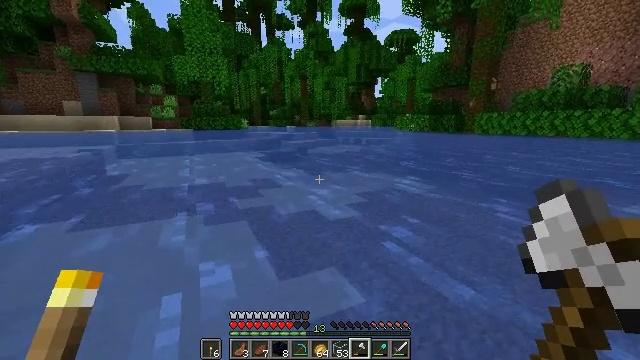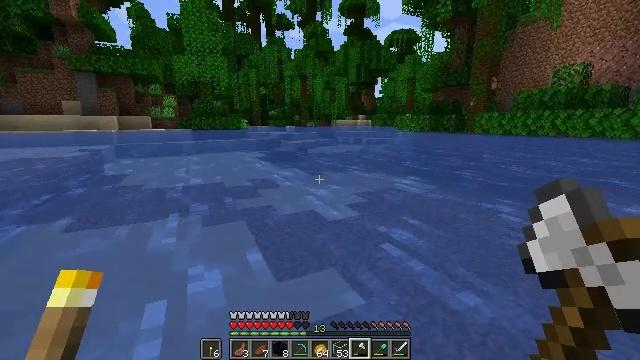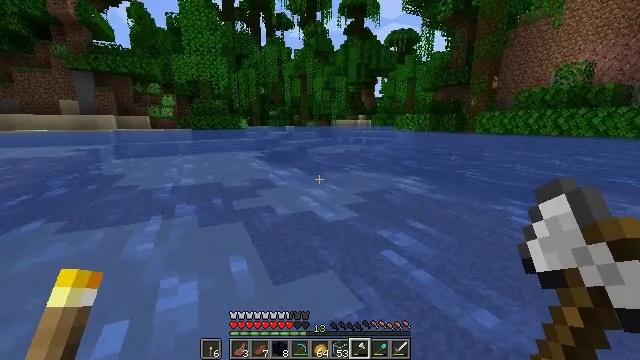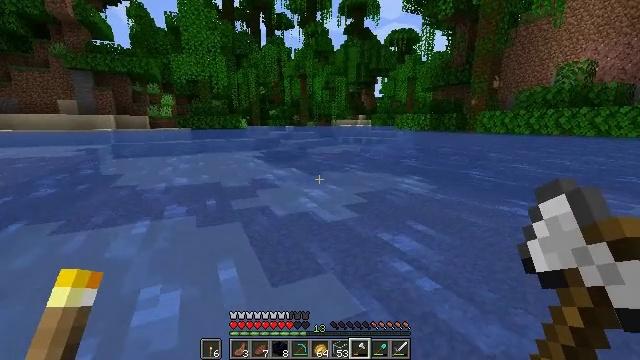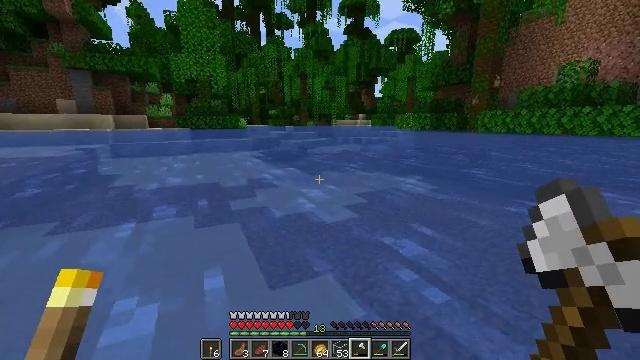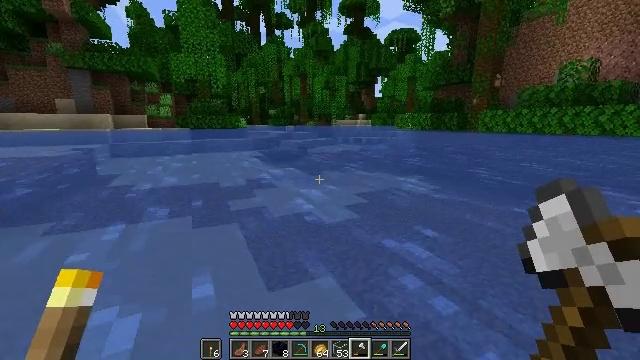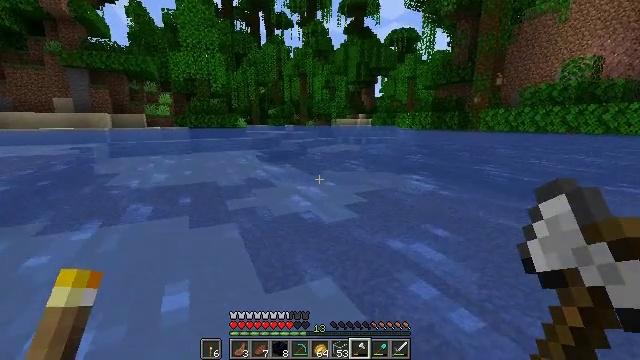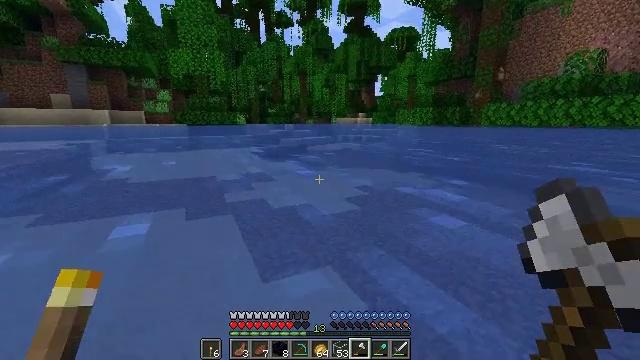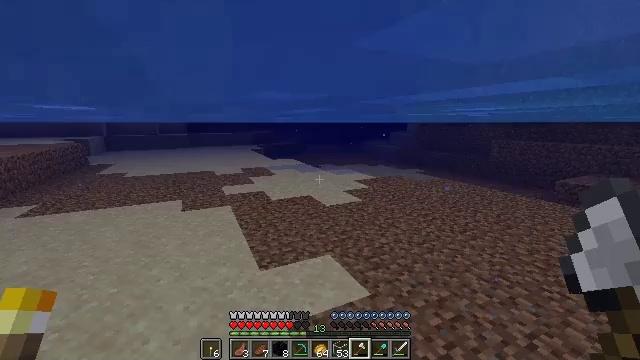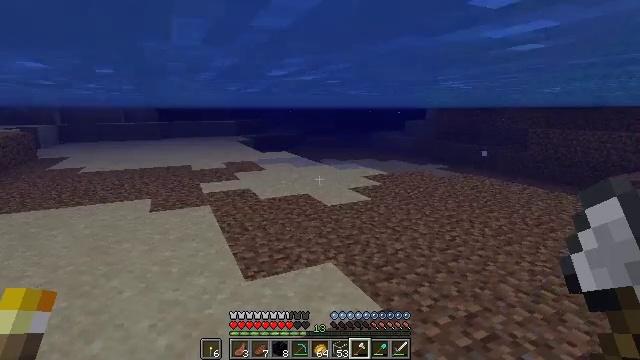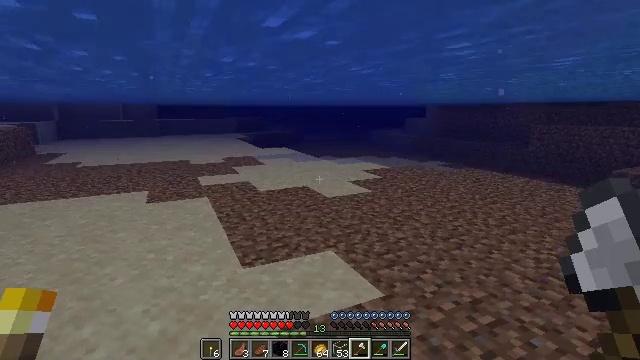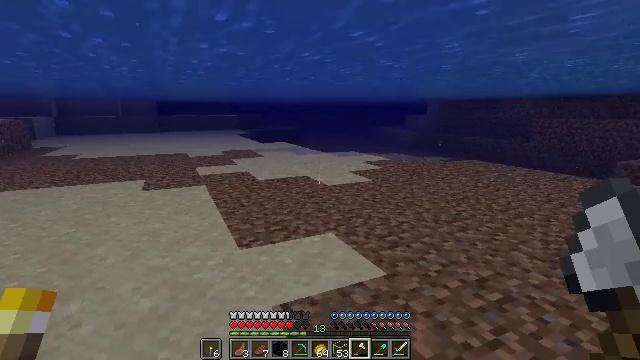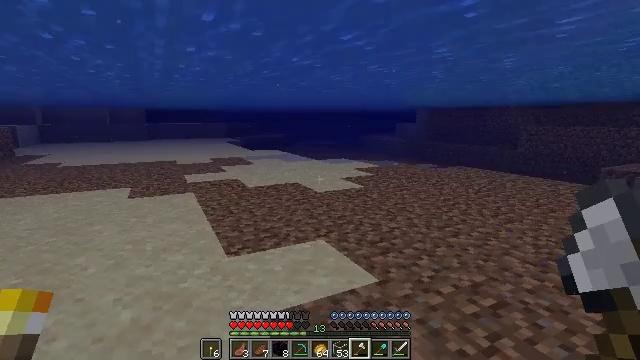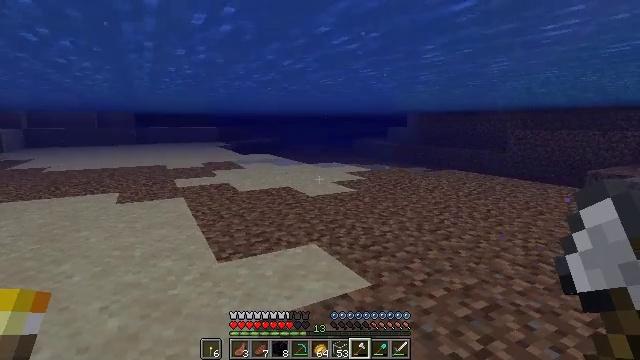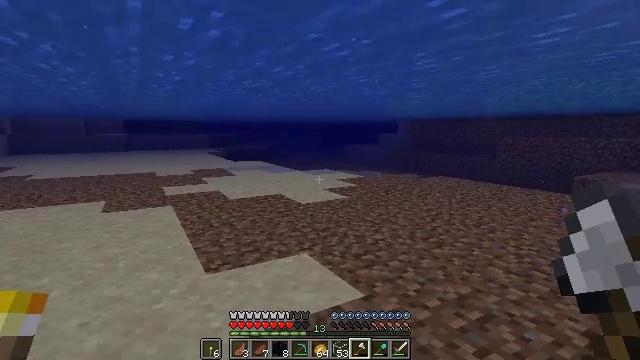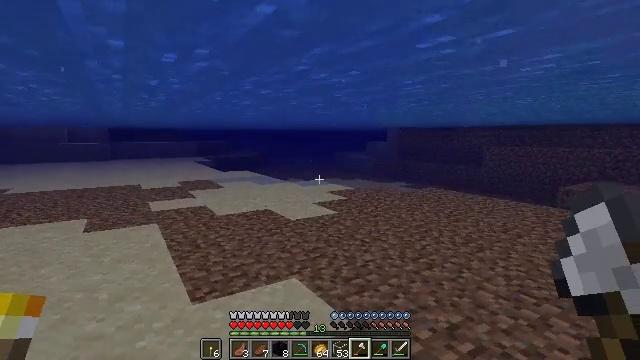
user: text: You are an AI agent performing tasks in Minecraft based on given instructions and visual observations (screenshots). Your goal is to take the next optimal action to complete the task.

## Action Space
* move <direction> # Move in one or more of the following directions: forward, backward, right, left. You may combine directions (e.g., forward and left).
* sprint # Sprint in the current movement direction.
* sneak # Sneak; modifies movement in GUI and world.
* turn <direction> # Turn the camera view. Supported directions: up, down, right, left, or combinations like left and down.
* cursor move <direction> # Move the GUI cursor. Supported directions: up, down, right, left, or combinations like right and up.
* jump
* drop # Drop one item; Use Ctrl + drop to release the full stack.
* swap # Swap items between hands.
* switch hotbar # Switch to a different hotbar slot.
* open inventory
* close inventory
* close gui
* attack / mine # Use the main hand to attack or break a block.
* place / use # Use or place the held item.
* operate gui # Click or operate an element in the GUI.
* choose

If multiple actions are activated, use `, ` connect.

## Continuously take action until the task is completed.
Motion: motion action
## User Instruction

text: Mine the sugar cane near rivers.
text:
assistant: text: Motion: move forward
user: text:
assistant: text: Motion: move forward
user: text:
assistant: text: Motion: move forward
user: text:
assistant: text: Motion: move forward
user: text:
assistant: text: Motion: move forward
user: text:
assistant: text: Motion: move forward, sneak
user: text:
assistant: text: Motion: move forward, sneak
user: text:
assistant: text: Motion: move forward, sneak
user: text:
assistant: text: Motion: move forward, sneak
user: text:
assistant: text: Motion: move forward, sneak
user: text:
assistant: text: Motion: move forward, sneak
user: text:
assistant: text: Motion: move forward, turn right and up
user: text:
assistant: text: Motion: move forward, turn right
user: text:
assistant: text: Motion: move forward, turn right and up
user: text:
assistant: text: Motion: move forward, turn right and up
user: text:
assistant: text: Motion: move forward, sprint, turn right
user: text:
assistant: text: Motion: move forward, sprint
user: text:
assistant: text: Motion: move forward, sprint
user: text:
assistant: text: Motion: move forward, sprint, turn right
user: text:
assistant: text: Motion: move forward
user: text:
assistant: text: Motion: move forward
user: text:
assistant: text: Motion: move forward
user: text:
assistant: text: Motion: move forward, sprint
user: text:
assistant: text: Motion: move forward, sprint
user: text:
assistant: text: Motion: move forward, sprint
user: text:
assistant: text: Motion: move forward, sprint
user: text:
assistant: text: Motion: move forward, turn up
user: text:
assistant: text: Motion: move forward, turn up
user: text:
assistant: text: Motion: move forward, turn up
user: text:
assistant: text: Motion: move forward, sprint